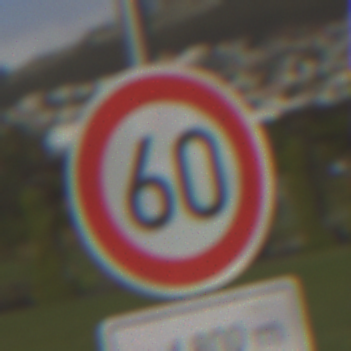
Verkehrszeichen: Geschwindigkeit60
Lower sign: LaengeEinerStrecke5
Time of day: MorningAfternoon
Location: Outdoor (Suburban)
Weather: PartlyCloudy
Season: NotSpecified
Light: Natural